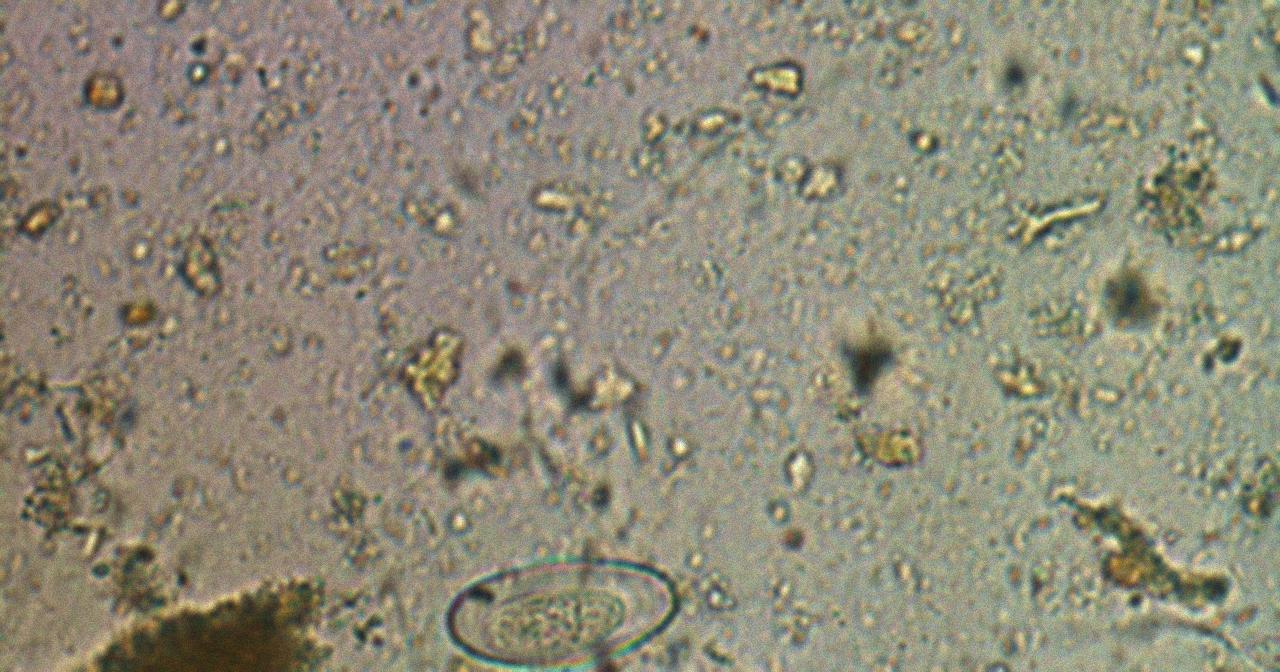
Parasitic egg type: Enterobius vermicularis